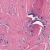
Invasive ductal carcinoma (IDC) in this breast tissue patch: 1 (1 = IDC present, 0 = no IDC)